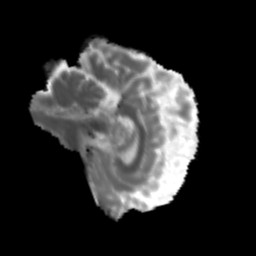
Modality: MD
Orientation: sagittal
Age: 48
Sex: male
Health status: healthy
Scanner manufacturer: siemens
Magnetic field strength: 3 T
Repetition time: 3.6 s
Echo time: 0.092 s